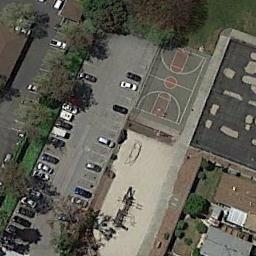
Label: basketball_court